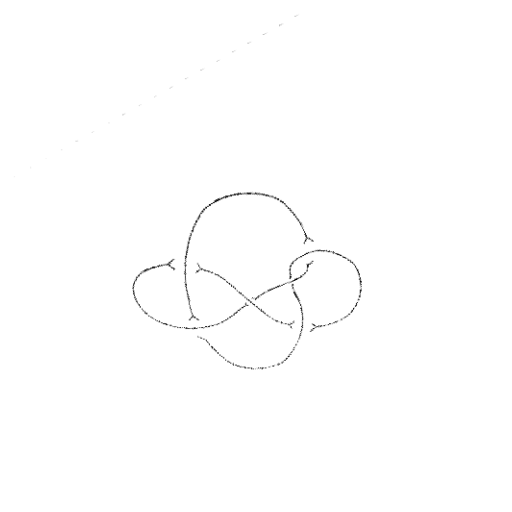
Crossing number: 6